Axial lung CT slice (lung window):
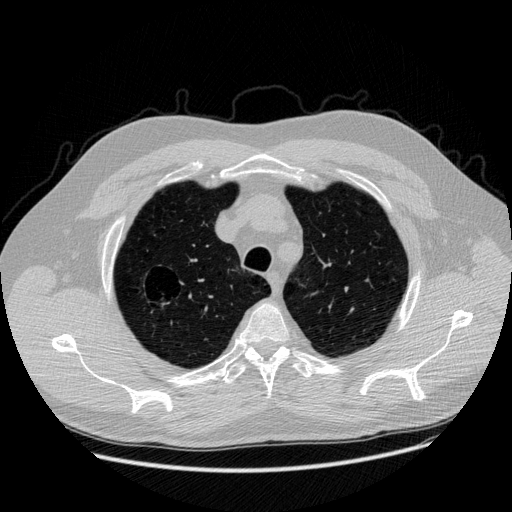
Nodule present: no